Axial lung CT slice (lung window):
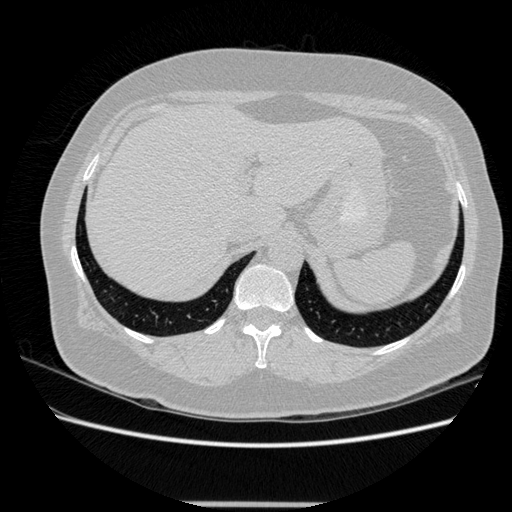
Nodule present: no